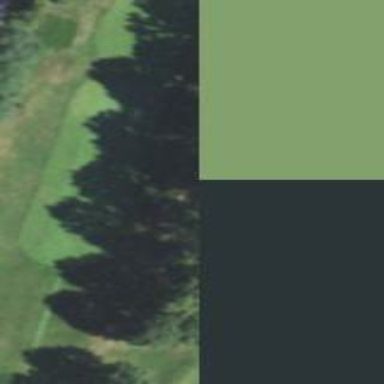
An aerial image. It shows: Golf fairway surrounded by grass.